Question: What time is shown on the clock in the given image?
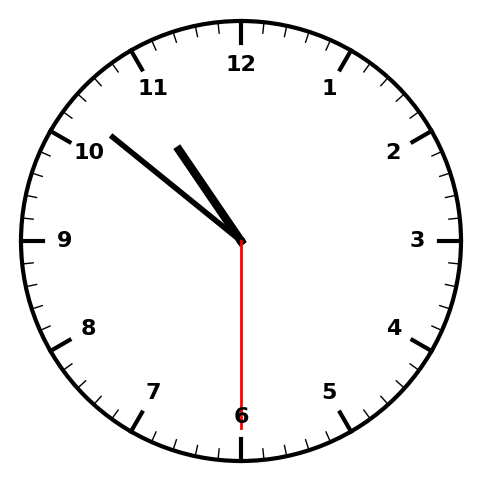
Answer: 10:51:30